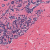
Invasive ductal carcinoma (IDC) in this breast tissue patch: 0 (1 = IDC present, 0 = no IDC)